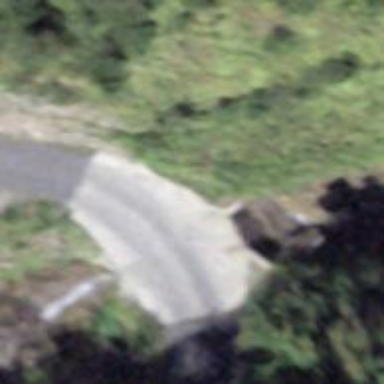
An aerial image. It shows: Paved unclassified road with bridge. The road surface is considered grade1 in quality.